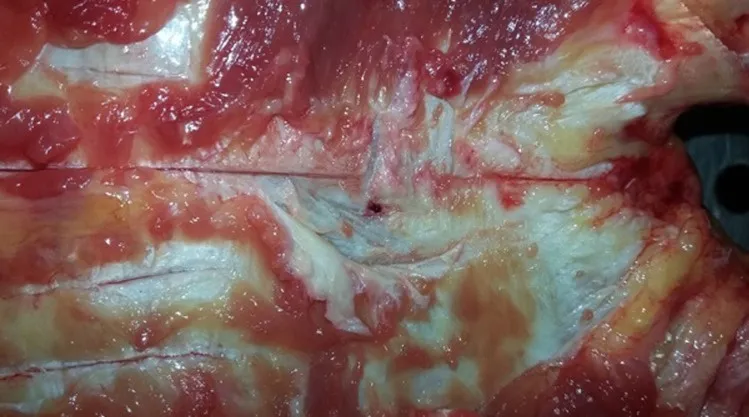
a crossing of the posterior table of the sternum by the trocar.
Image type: medical_photograph (other_medical_photograph)